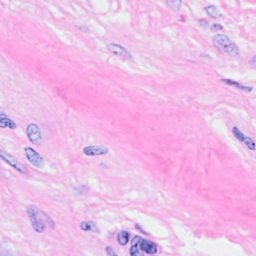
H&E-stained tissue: Breast